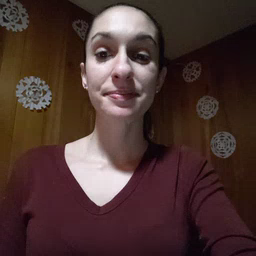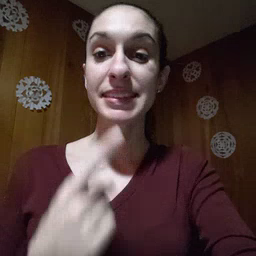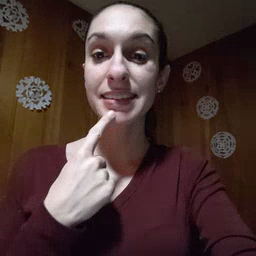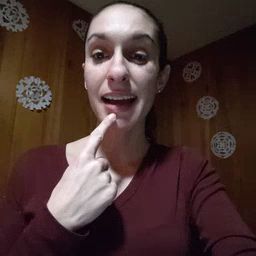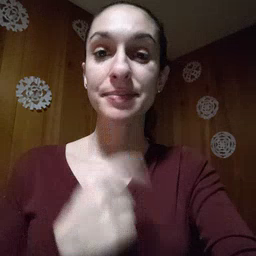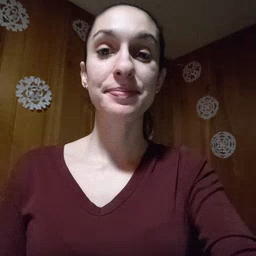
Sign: say